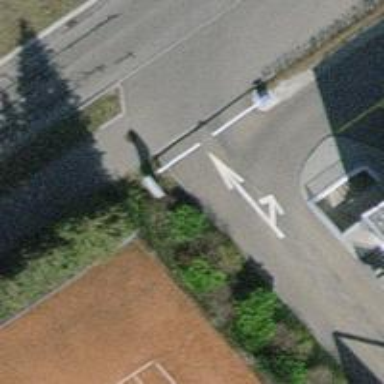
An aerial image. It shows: Lift gate barrier.